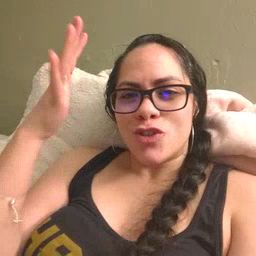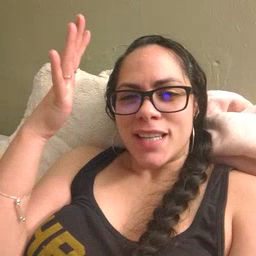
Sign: tree